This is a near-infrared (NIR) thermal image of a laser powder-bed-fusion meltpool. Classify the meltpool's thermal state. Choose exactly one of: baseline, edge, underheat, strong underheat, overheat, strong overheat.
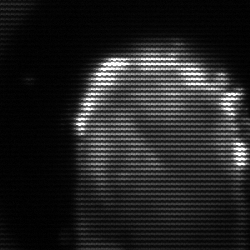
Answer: baseline